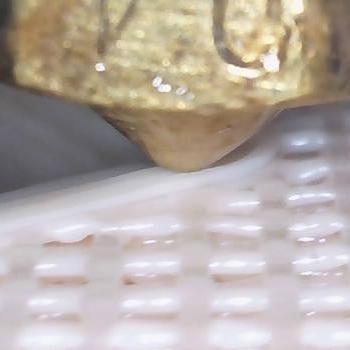
Flow rate: 62%